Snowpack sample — Loveland Pass, Silver Plume, Colorado, USA (12/14/25, 10:50 AM MST)
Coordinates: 39.664, -105.882
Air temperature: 36 °F
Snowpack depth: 67 cm
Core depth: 10 cm
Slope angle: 6°, slope face: 326°
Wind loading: low
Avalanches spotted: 0
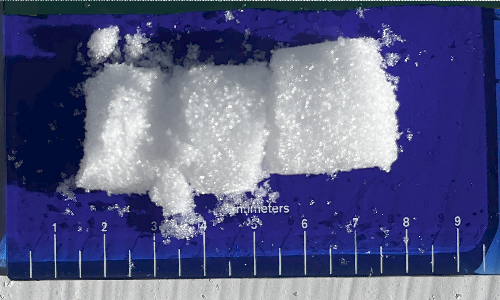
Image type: core
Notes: No avalanches spotted, very late start to the season with minimal snowpack